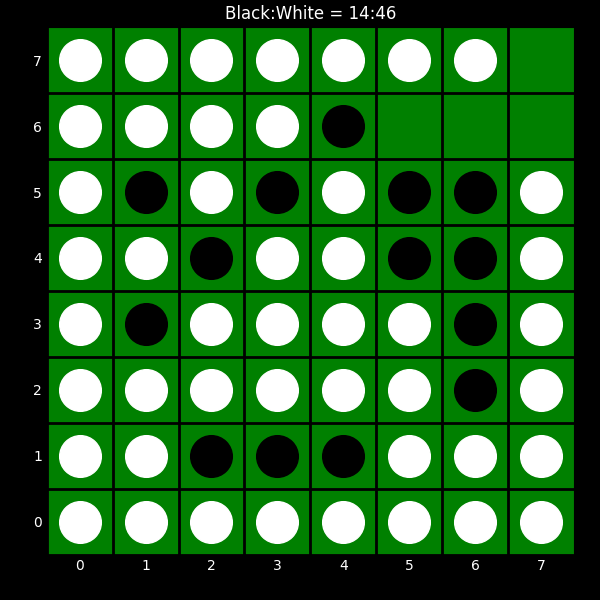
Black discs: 14
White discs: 46